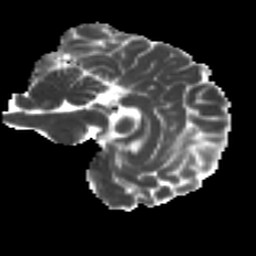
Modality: MD
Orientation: sagittal
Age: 22
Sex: male
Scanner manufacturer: ge
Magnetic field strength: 3 T
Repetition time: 7.8 s
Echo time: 0.0607 s